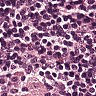
Metastatic tissue present: no